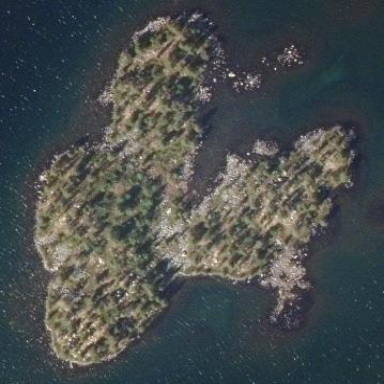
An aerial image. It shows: Islet.